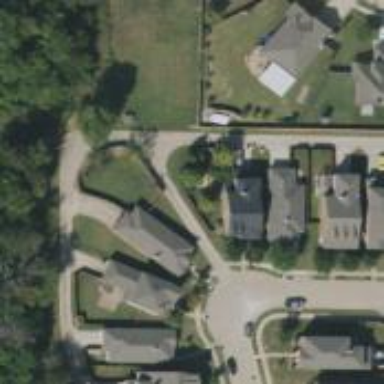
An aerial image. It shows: Alleyway designated as service road.